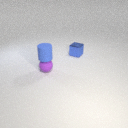
small blue rubber cylinder above small purple rubber sphere